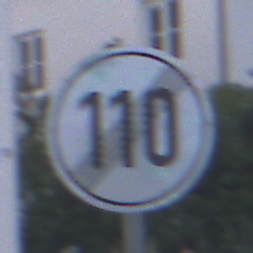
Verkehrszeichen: EndeGeschwindigkeit110
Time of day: SunriseSunset
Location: Outdoor (Urban)
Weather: PartlyCloudy
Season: NotSpecified
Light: Natural